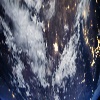
Label: cloud